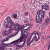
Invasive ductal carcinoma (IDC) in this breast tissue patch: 0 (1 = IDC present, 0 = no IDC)